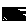
Label: zigzag